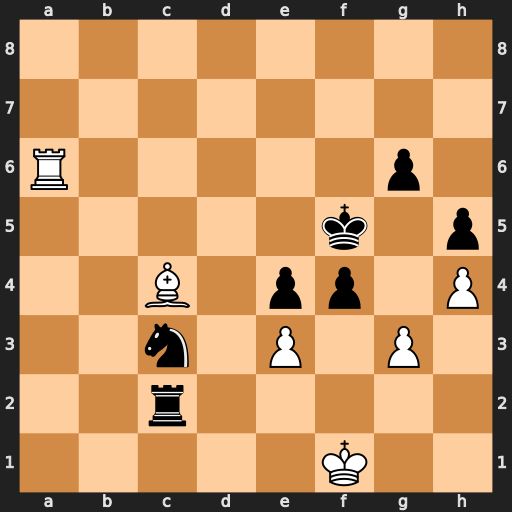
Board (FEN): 8/8/R5p1/5k1p/2B1pp1P/2n1P1P1/2r5/5K2
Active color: w
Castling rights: -
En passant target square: -
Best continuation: Be6+ Kf6 Bb3+